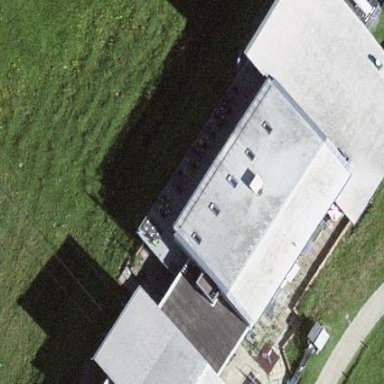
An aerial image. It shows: Restaurant in building.